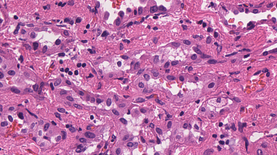
Tumor epithelial tissue: yes
Tumor-associated stroma tissue: yes
Normal tissue: no